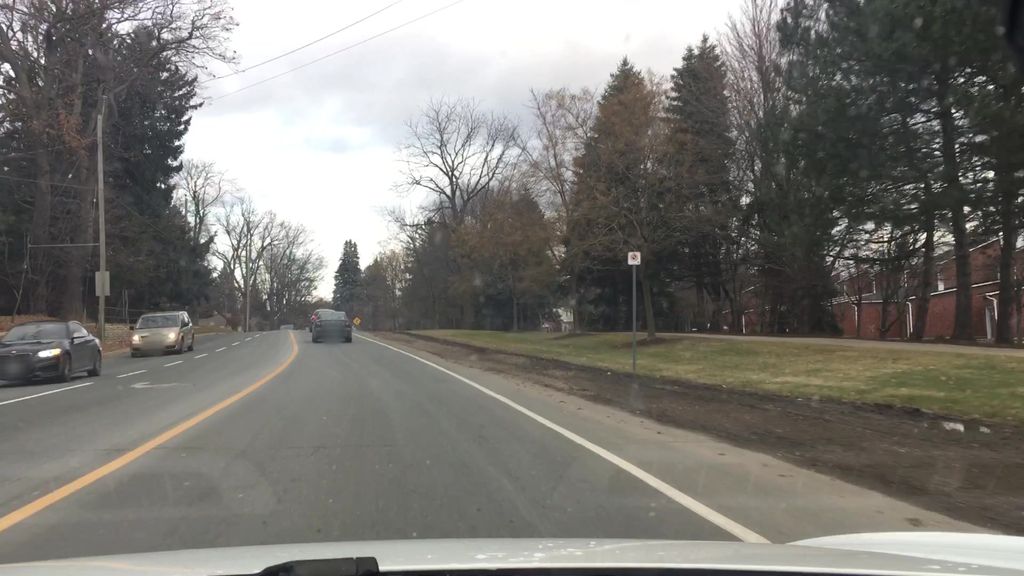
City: hamilton